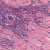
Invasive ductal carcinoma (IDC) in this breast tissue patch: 1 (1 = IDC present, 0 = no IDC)